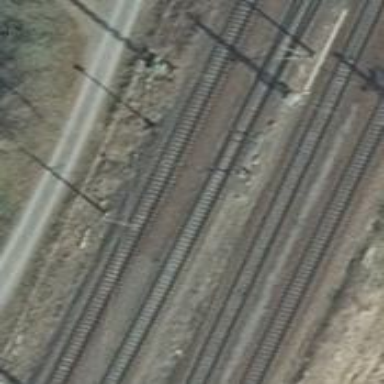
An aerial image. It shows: Railway switch.